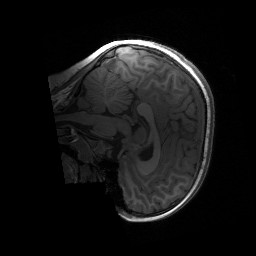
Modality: T1w
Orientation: sagittal
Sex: female
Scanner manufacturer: siemens
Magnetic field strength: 3 T
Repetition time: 1.9 s
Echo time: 0.00243 s